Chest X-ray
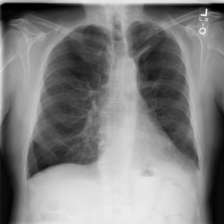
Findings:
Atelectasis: positive
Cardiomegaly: negative
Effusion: negative
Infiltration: negative
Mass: negative
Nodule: negative
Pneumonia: negative
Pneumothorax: negative
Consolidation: negative
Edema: negative
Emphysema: negative
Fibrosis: negative
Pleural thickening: negative
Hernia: positive